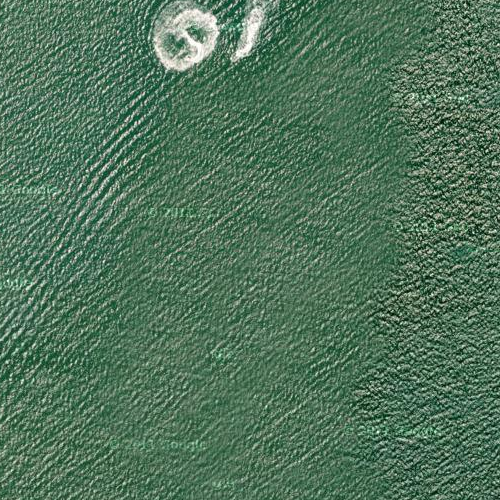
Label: sydney